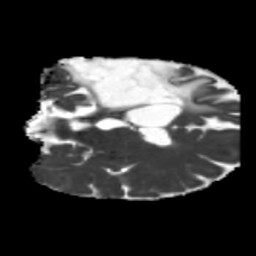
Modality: MD
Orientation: coronal
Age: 40
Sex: male
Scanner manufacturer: siemens
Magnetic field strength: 3 T
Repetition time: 5.25 s
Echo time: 0.08 s